Question: I've followed this guide (<URL>.

I found this (<URL> method.
I haven't made anything in Android Studio before and I'm completely new to this. Would really appreciate the help.
Thanks
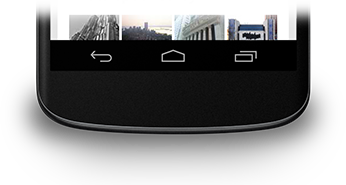
Answer: What you are referring to is called <URL> on Android.
Starting from version 1.4.0, Bubblewrap CLI evaluates the 'display' property of the manifest when initialising an application. If the value is 'fullscreen', it automatically applies the Immersive Mode to your TWA. Make sure to set 'display' to 'fullscreen' in your web manifest.
For existing apps, update the file 'twa-manifest.json' and add/update the 'display' attribute to 'fullscreen', then run 'bubblewrap update' and 'bubblewrap build'.
It's also possible to manually update the project created by Bubblewrap to use fullscreen / immersive mode:
1. Edit app/build.gradle to use the latest version of android-browser-helper version. The dependencies section at the bottom of the file should look like the following:
'''
dependencies {
implementation fileTree(include: ['*.jar'], dir: 'libs')
implementation 'com.google.androidbrowserhelper:androidbrowserhelper:1.3.0'
}
'''
Notice the minumum version for androidbrowserhelper should be '1.3.0'.
1. Edit app/src/main/AndroidManifest.xml and add a new meta-data tag with the android:name attribute set to android.support.customtabs.trusted.DISPLAY_MODE and the android:value attribute set to immersive to use immersive mode inside the activity tag:
'''
<activity android:name="com.google.androidbrowserhelper.trusted.LauncherActivity"
android:label="@string/launcherName">
...
<meta-data android:name="android.support.customtabs.trusted.FALLBACK_STRATEGY"
android:value="@string/fallbackType" />
<meta-data android:name="android.support.customtabs.trusted.DISPLAY_MODE"
android:value="immersive"/>
<intent-filter>
<action android:name="android.intent.action.MAIN" />
<category android:name="android.intent.category.LAUNCHER" />
</intent-filter>
...
</activity>
'''
Now, when running 'bubblewrap build', the application will use the extra meta-tag and launch in fullscreen / immersive mode.